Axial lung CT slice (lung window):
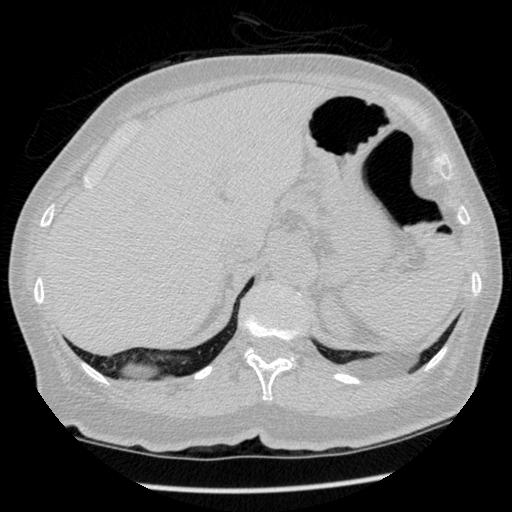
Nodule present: no